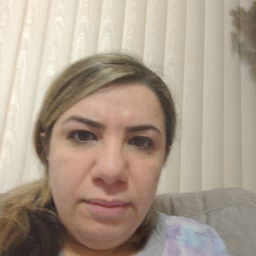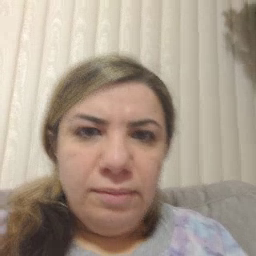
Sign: dad